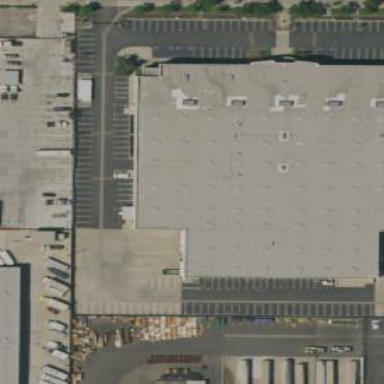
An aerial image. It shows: Warehouse.